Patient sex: F
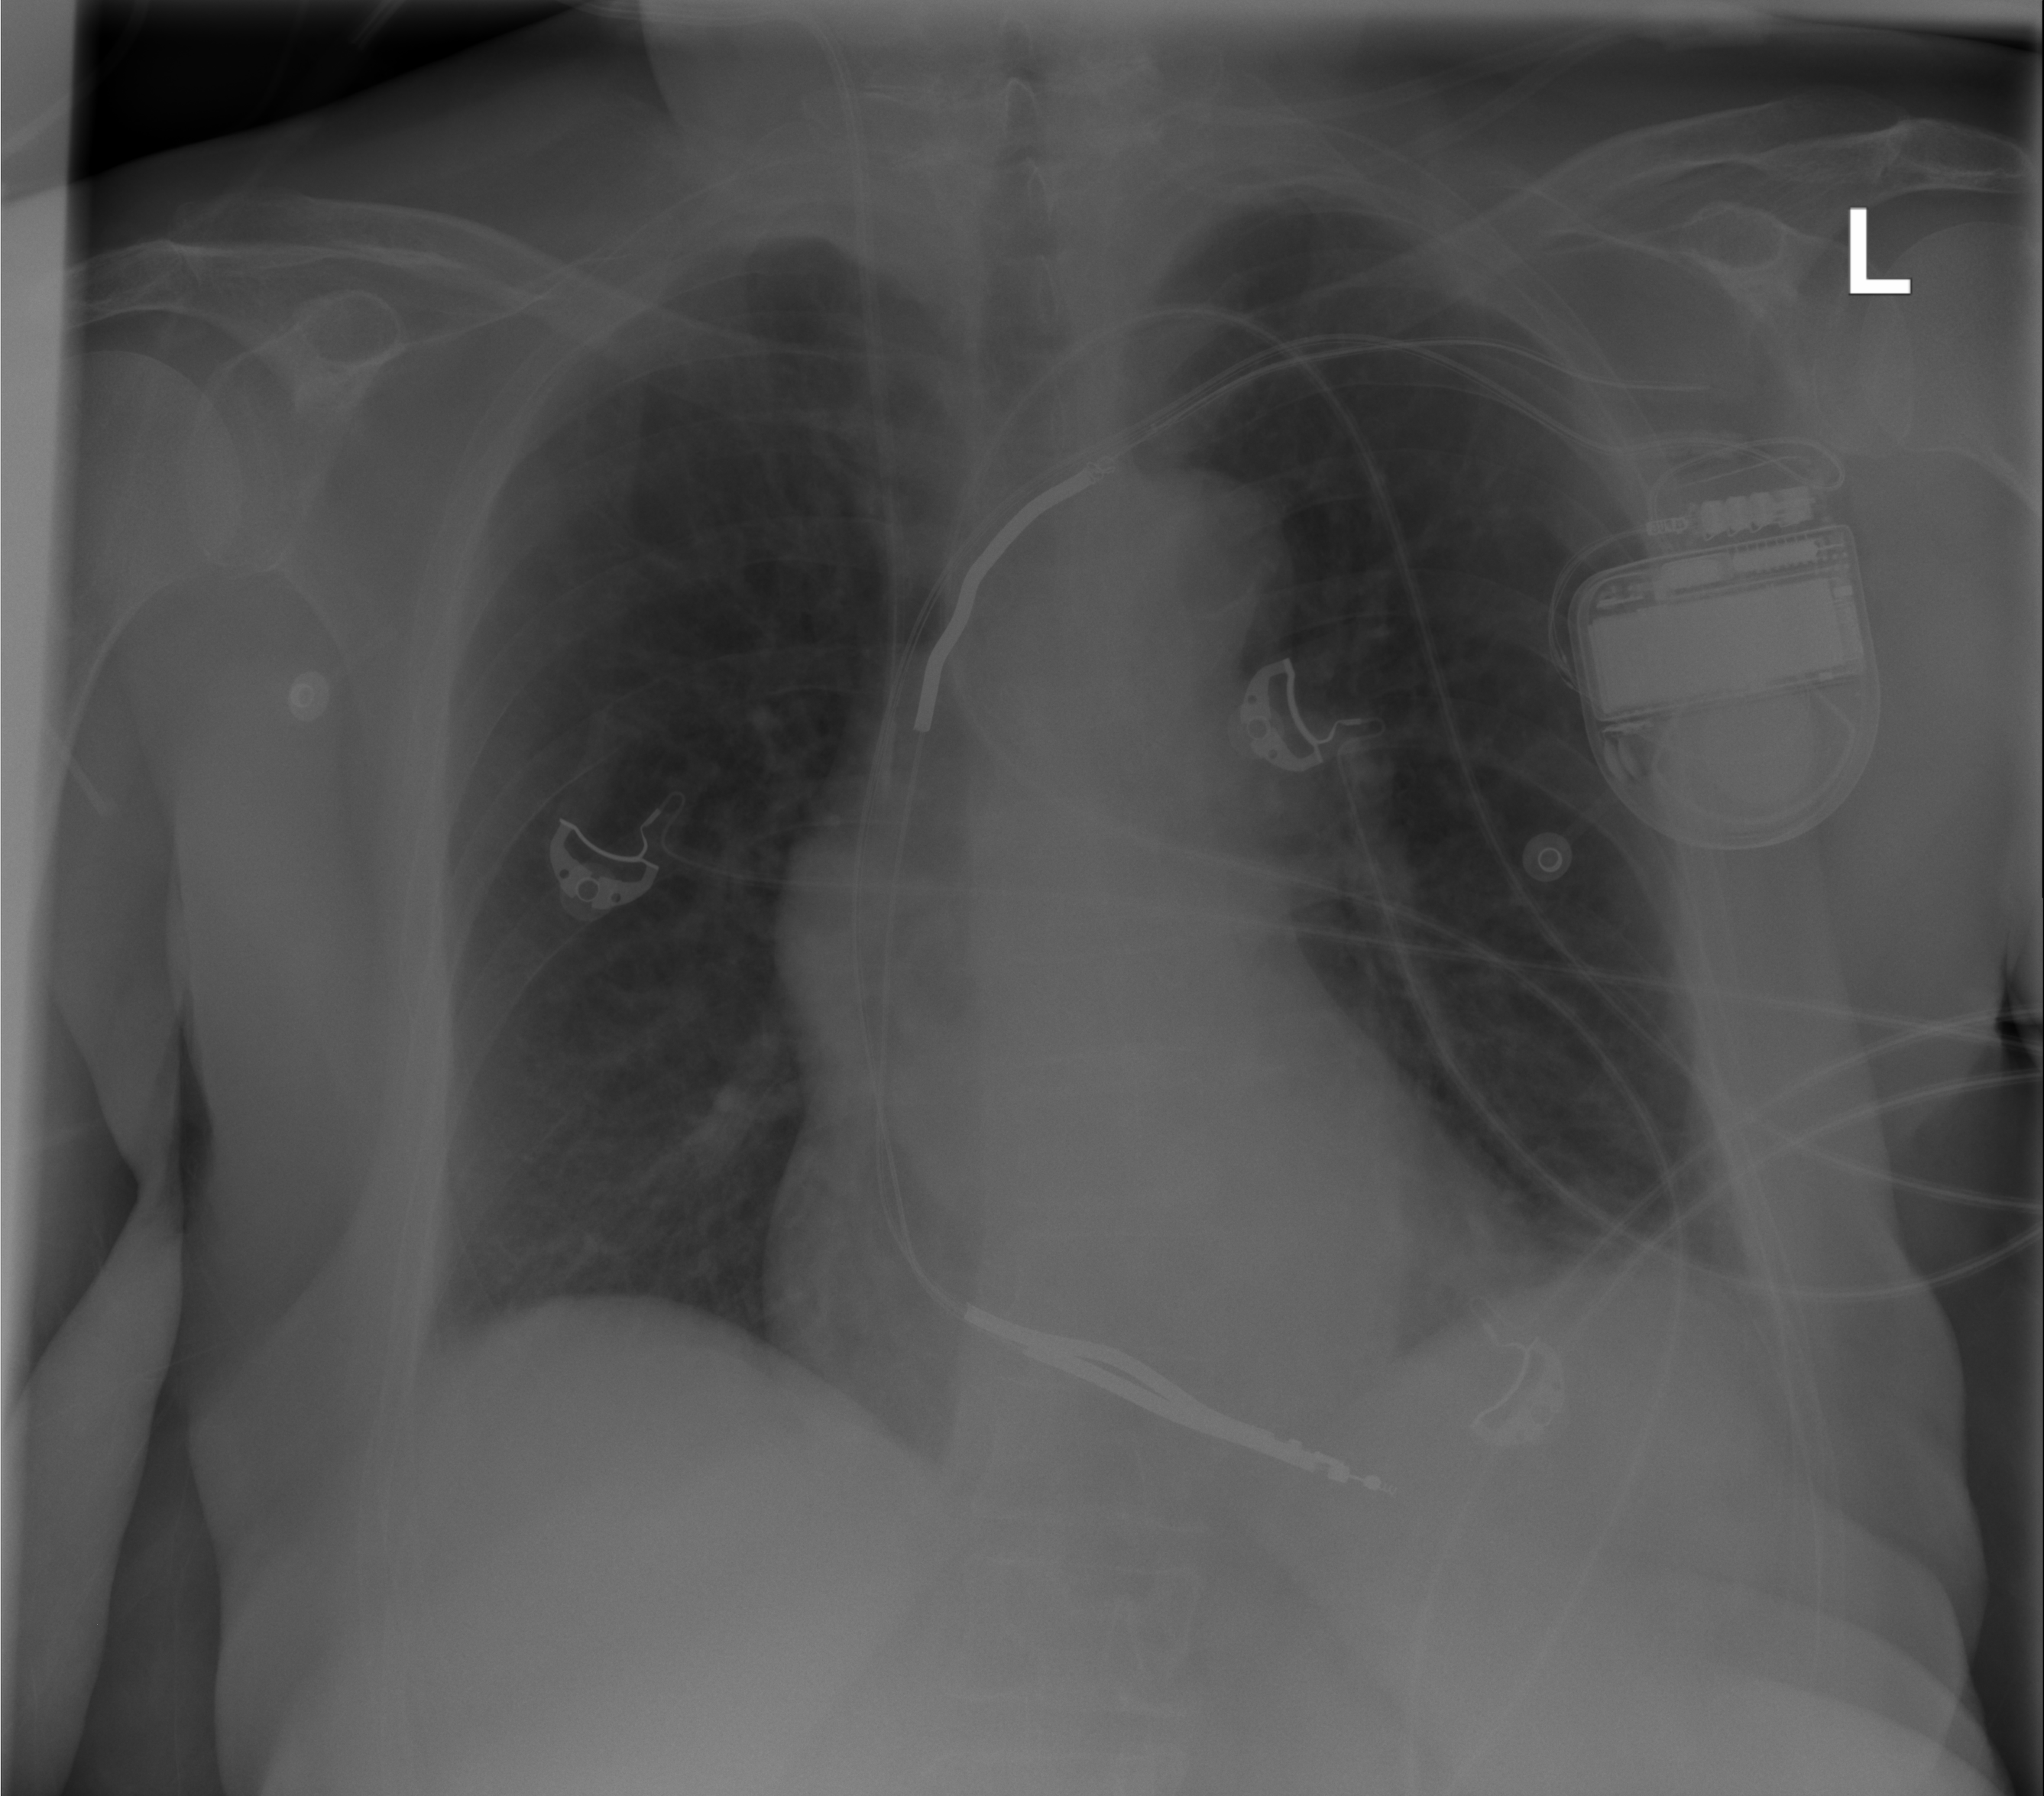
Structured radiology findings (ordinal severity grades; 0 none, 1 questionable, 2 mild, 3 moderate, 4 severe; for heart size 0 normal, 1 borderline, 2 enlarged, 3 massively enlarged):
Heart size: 2
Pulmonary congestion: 2
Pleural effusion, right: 0
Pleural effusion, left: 0
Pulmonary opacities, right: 0
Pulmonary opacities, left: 0
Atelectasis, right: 0
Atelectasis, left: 0